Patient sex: M
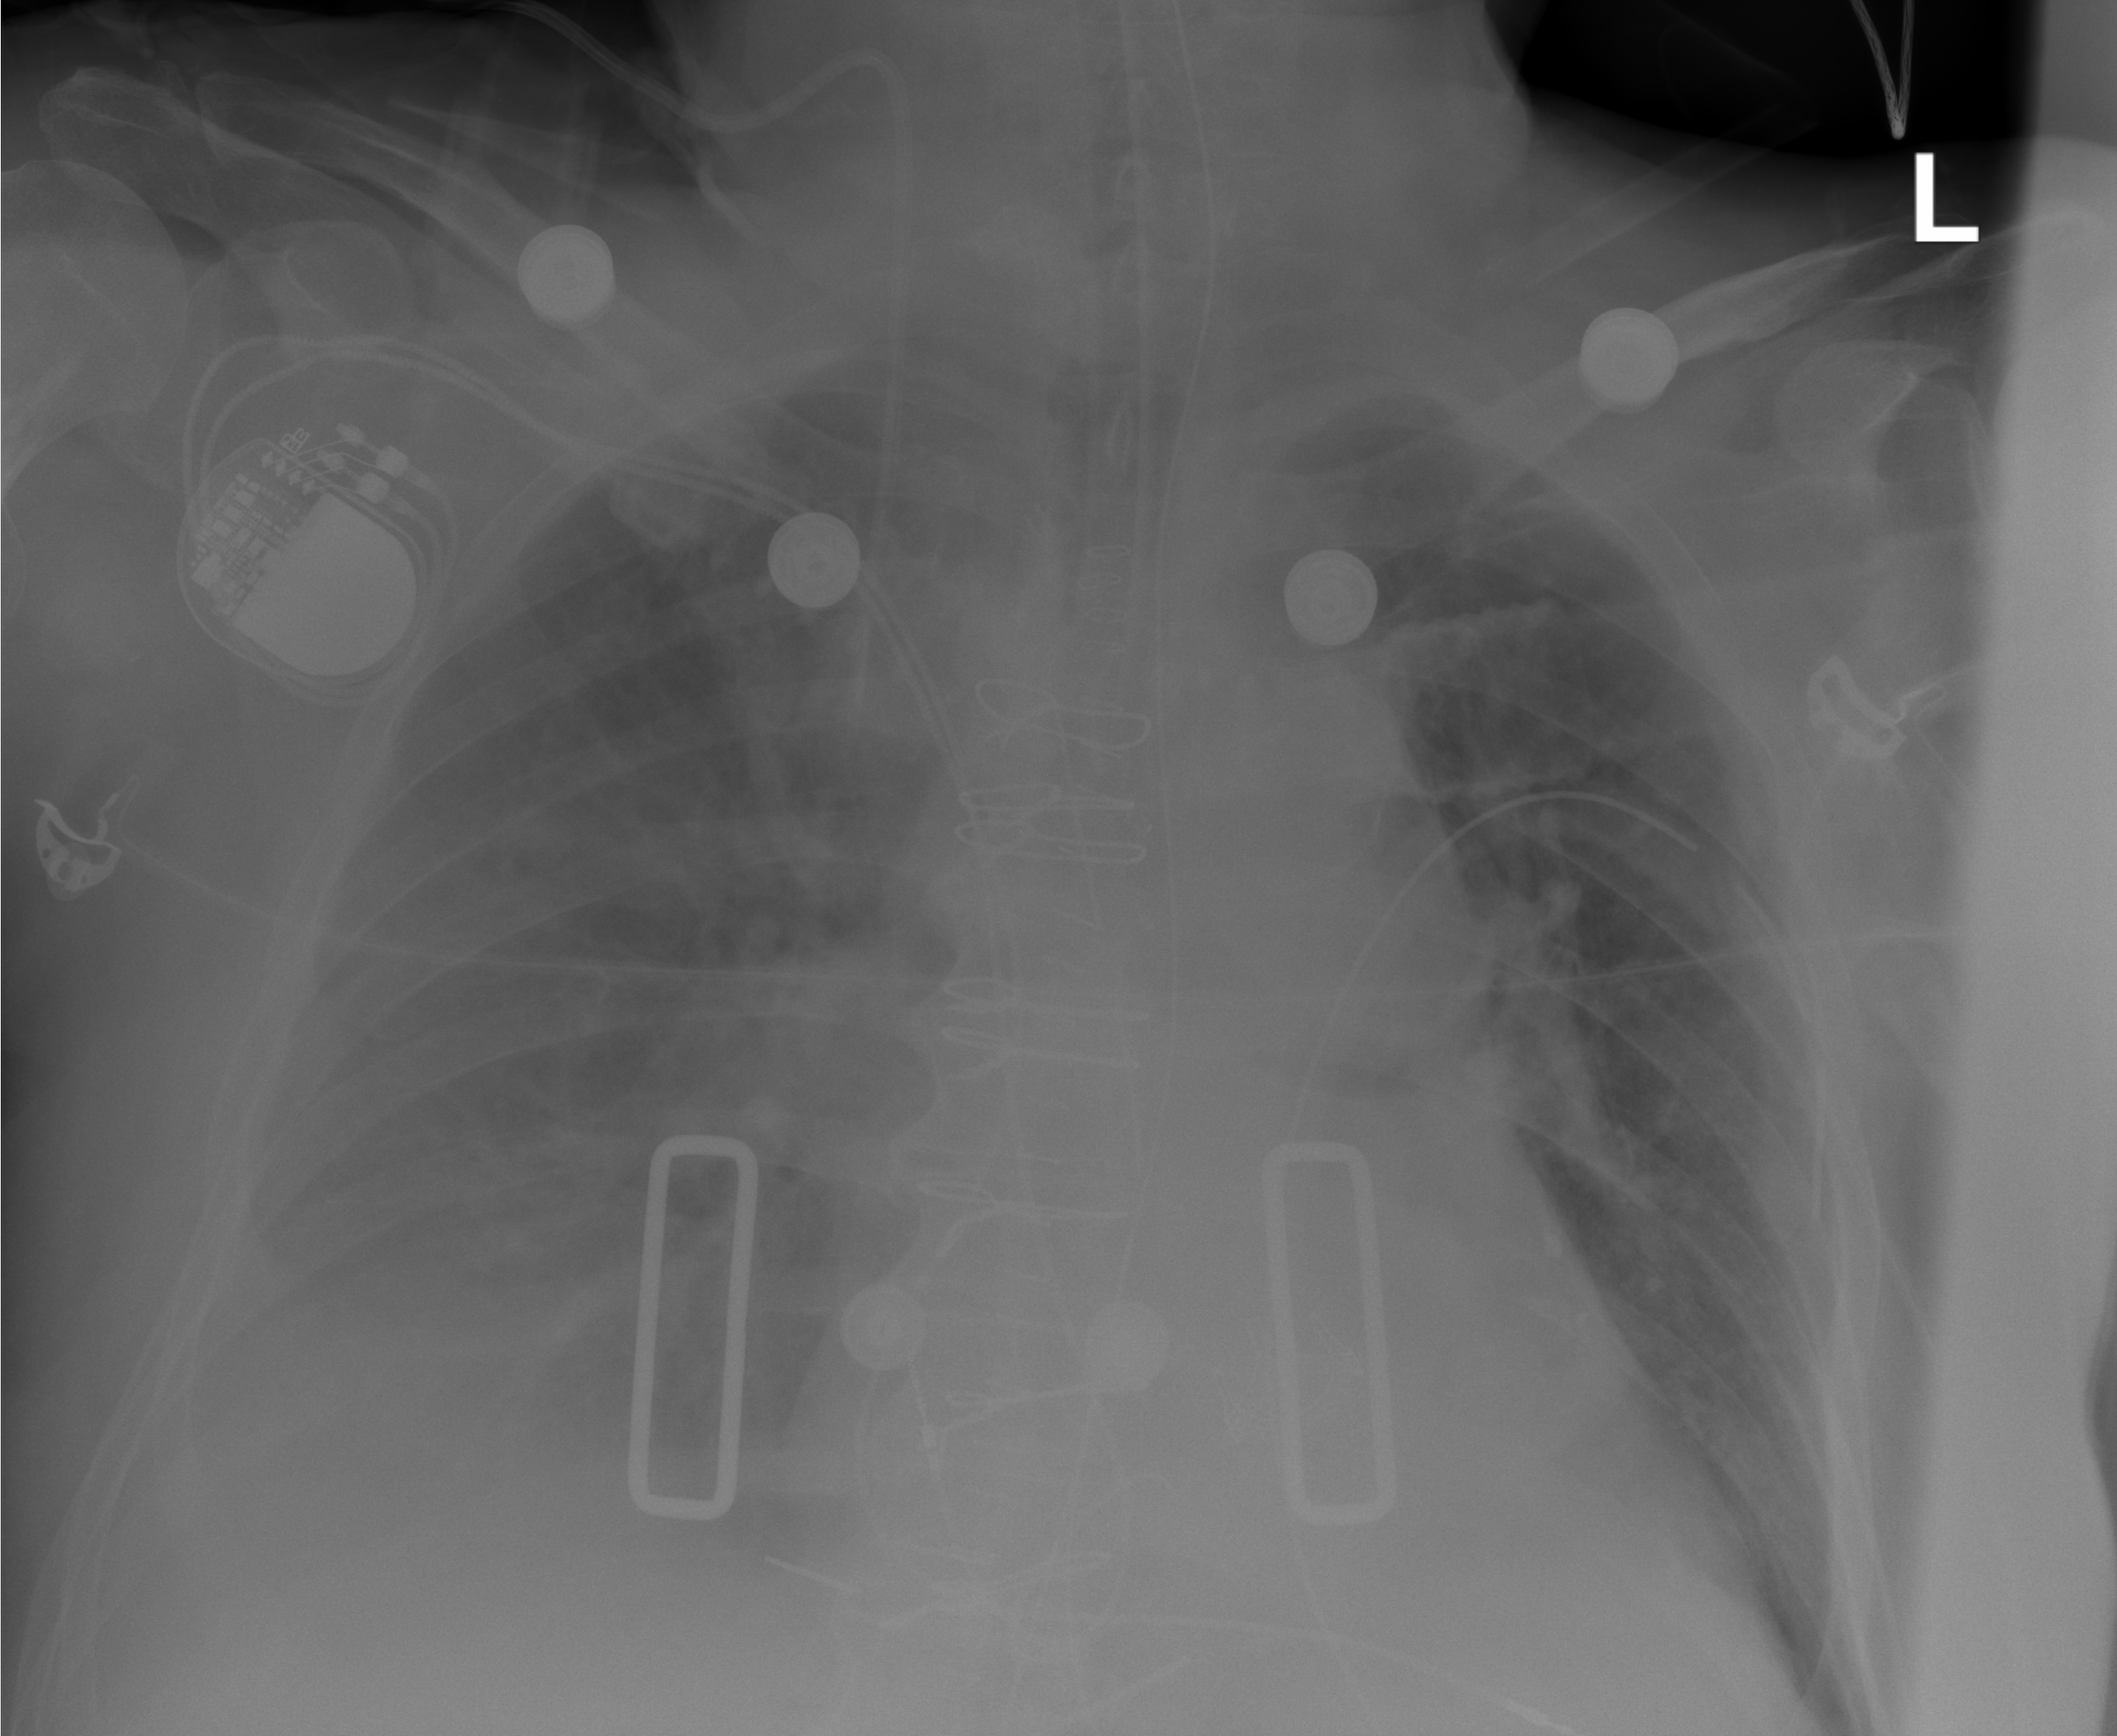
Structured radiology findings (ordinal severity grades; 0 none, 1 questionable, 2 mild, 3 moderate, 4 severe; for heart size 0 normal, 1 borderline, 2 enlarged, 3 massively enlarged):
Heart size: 2
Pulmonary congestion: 2
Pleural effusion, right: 2
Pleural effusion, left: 0
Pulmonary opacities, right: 0
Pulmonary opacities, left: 0
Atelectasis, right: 2
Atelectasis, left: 0